Question: I'm using addSubView twice in my app and both times it adds the view too high up the view, its off the screen at the top. See below... I have load the views like this as I nothing else works, cause me problems.
I just don't understand why they are showing off the screen?
What do I need to do to fix this ?
'''
- (BOOL)application:(UIApplication *)application didFinishLaunchingWithOptions:(NSDictionary *)launchOptions {
[window addSubview:rootController.view];
[window makeKeyAndVisible];
lvc = [[GettingStartedViewController alloc]
initWithNibName:@"GettingStartedView" bundle:nil];
[window addSubview:lvc.view];
return YES;
}
'''
And in my GettingStartedView ...
'''
- (IBAction) showHelp:(id)inSender {
theController = [[HelpViewController alloc] initWithNibName:@"HelpView"
bundle:nil onPage:HelpPageGettingStarted];
[self.view addSubview:theController.view];
}
'''

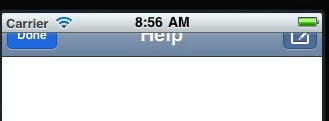
Answer: Set the location:
'''
rootController.view.frame = CGRectMake(0, 20, 320, 460);
'''